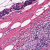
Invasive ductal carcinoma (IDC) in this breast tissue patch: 0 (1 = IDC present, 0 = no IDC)